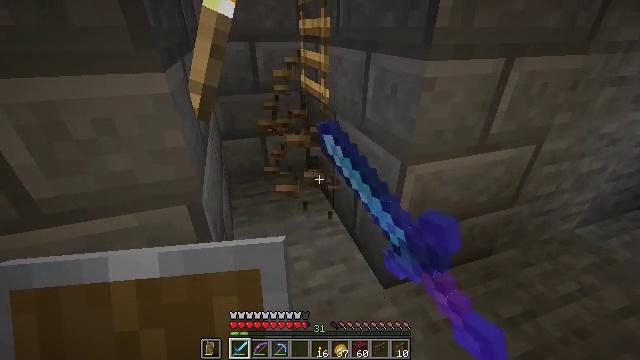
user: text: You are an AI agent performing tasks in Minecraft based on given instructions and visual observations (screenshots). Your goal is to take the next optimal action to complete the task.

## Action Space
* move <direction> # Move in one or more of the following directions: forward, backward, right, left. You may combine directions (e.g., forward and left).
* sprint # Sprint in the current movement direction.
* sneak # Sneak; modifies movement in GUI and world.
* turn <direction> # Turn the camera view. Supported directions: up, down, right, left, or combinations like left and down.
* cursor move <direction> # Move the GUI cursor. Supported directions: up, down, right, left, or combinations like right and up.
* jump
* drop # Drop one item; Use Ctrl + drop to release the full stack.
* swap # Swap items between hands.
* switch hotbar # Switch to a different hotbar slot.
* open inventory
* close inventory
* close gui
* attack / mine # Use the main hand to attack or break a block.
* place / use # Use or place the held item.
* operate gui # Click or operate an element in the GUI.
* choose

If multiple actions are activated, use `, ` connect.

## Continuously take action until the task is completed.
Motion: motion action
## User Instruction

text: Mine the ladder from the wall.
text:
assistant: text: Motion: attack / mine